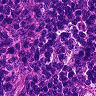
Metastatic tissue present: no